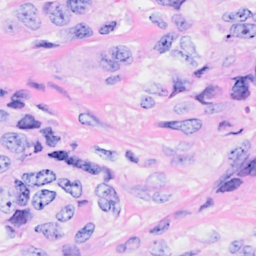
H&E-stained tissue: Breast